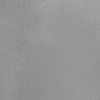
Atmospheric dust classification: dusty